Brain MRI, t1w sequence, axial 2D slice.
Patient: age 30, sex M, weight 95 kg, height 1.95 m
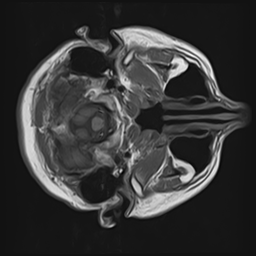